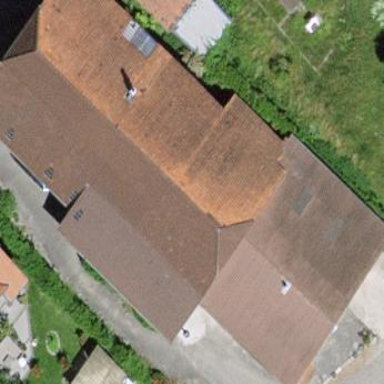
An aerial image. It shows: Farm building.